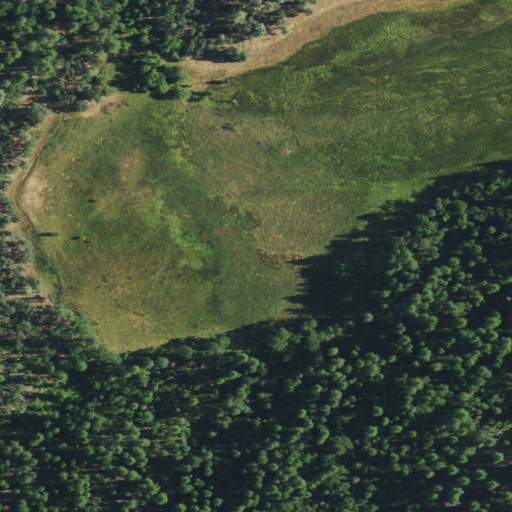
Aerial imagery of valley in California named Little Valley containing evergreen forest, shrub, grassland, and woody wetlands